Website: bh-photo
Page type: customer-info-address
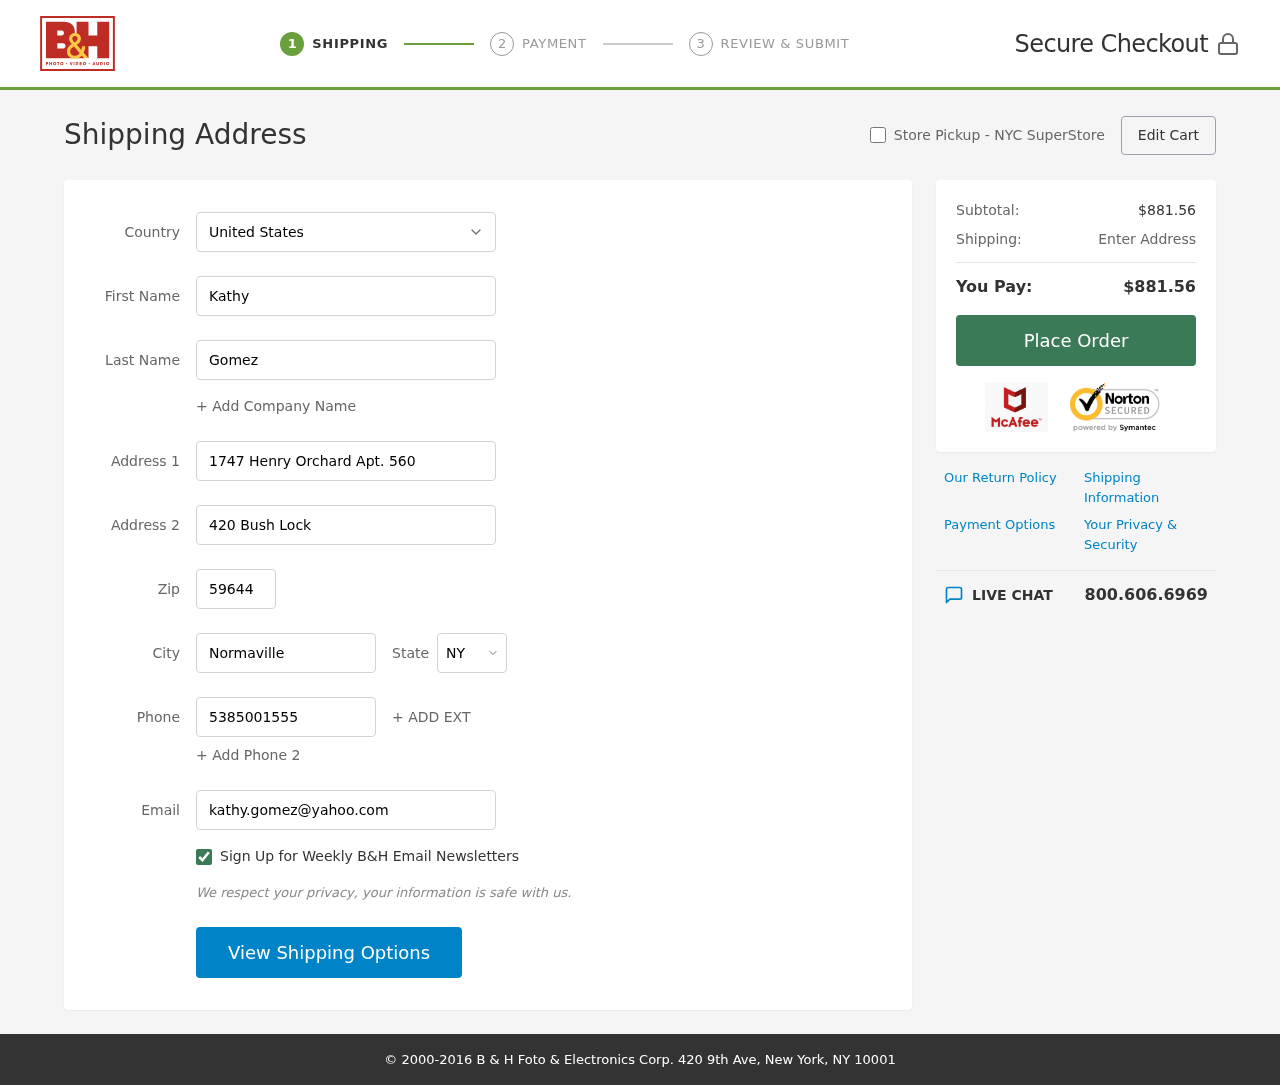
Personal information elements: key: PII_CITY
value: Normaville
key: PII_COUNTRY
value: United States
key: PII_EMAIL
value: kathy.gomez@yahoo.com
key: PII_FIRSTNAME
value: Kathy
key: PII_LASTNAME
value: Gomez
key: PII_PHONE
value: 5385001555
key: PII_POSTCODE
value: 59644
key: PII_STATE_ABBR
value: NY
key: PII_STREET
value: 1747 Henry Orchard Apt. 560
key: PII_STREET2
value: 420 Bush Lock
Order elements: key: ORDER_SUBTOTAL
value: $881.56
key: ORDER_TOTAL
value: $881.56